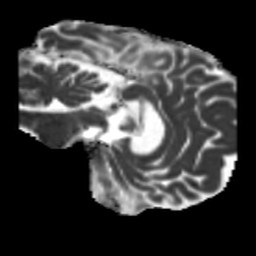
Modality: MD
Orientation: sagittal
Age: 66
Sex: male
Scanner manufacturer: siemens
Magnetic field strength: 3 T
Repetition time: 5.25 s
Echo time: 0.08 s